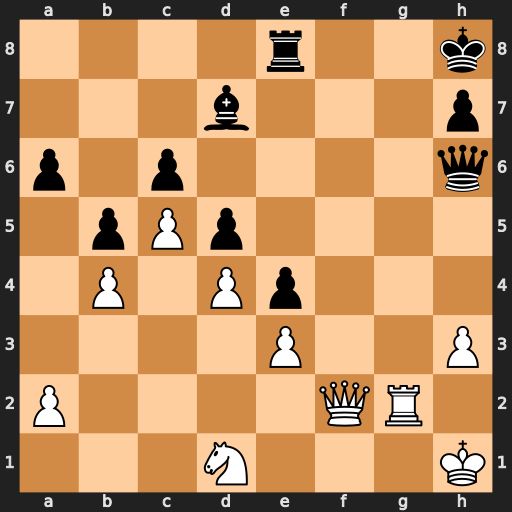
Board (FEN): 4r2k/3b3p/p1p4q/1pPp4/1P1Pp3/4P2P/P4QR1/3N3K
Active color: w
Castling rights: -
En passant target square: -
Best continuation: Qf7 Rf8 Qxd7